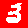
Digit: 3